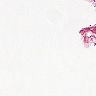
Metastatic tissue present: no